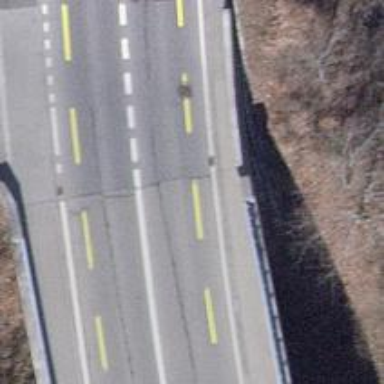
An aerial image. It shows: Primary highway bridge with asphalt surface and designated cycle lane.